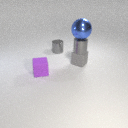
small gray metal cylinder to the right of small purple rubber cube